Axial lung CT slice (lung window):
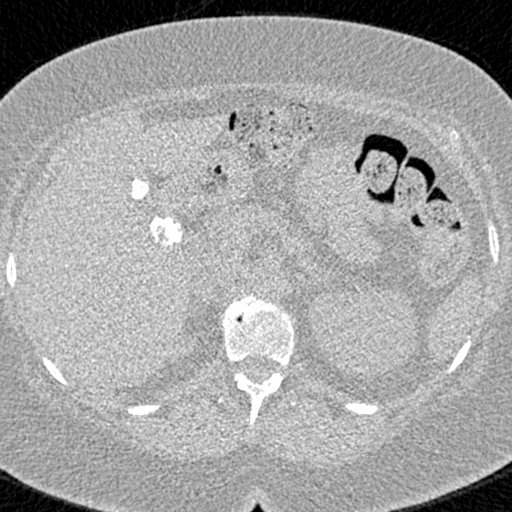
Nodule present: no